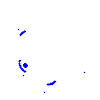
Particle: pion